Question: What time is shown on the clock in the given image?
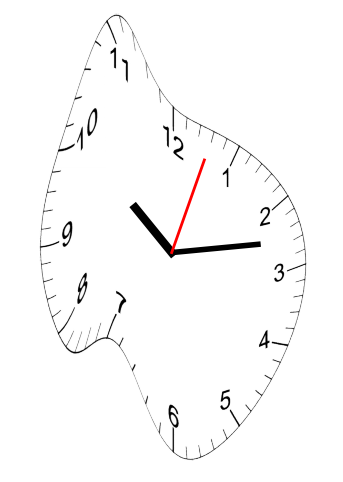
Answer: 10:13:03